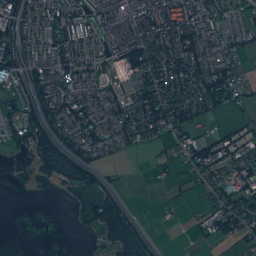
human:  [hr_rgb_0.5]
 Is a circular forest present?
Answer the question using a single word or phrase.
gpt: yes

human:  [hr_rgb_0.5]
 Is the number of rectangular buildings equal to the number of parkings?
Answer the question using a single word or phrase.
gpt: no

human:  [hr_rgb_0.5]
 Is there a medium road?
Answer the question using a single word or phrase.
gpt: no

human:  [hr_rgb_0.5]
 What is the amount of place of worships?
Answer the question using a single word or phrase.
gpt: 7

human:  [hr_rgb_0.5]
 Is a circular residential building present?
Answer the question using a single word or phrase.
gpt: yes

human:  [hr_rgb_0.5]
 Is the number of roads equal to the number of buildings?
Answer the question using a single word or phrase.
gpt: no

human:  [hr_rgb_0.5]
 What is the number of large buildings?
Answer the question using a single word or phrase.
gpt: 9

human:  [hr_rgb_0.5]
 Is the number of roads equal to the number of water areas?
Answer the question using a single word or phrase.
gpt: no

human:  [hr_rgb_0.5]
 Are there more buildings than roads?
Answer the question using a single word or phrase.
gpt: yes

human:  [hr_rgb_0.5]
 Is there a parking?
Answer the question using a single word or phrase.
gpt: yes

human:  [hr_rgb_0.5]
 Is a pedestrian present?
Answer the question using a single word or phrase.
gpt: yes

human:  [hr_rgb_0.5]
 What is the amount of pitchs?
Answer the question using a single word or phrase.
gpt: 37

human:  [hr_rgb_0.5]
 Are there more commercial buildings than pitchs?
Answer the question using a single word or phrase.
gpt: yes

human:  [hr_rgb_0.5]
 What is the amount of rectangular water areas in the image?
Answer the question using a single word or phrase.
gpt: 11

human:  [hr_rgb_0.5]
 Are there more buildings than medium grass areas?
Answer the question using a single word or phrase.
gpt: yes

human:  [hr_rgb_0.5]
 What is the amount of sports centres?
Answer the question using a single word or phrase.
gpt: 4

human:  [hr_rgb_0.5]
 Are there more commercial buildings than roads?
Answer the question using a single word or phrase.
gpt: no

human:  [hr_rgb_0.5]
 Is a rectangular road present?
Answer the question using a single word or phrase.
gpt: no

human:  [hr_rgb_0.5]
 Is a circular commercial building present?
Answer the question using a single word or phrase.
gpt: yes

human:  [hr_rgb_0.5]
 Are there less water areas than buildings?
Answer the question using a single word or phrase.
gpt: yes

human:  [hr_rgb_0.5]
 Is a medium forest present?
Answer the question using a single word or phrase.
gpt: yes

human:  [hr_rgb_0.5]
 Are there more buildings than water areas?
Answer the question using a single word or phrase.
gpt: yes

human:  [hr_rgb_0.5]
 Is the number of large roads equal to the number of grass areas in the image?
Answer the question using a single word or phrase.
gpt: no

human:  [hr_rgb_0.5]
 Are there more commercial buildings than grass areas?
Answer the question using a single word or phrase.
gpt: no

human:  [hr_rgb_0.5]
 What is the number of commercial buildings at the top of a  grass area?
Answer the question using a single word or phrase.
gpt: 303

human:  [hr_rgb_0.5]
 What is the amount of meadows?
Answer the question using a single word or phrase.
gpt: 5

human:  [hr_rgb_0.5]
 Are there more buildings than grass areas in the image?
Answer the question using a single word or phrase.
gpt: yes

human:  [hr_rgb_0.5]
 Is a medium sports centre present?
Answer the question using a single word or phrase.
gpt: yes

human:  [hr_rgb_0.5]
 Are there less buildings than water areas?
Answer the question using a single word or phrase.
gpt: no

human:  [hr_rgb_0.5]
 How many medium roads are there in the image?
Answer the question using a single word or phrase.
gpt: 0

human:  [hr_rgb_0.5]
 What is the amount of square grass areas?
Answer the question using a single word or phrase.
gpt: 7

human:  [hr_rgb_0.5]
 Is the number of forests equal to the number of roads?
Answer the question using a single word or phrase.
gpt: no

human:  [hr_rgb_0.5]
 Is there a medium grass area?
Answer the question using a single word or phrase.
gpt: yes

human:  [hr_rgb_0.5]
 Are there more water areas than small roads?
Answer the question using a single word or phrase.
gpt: no

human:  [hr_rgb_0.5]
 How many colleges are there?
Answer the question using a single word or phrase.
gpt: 1

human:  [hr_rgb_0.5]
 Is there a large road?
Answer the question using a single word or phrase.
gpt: no